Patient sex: M
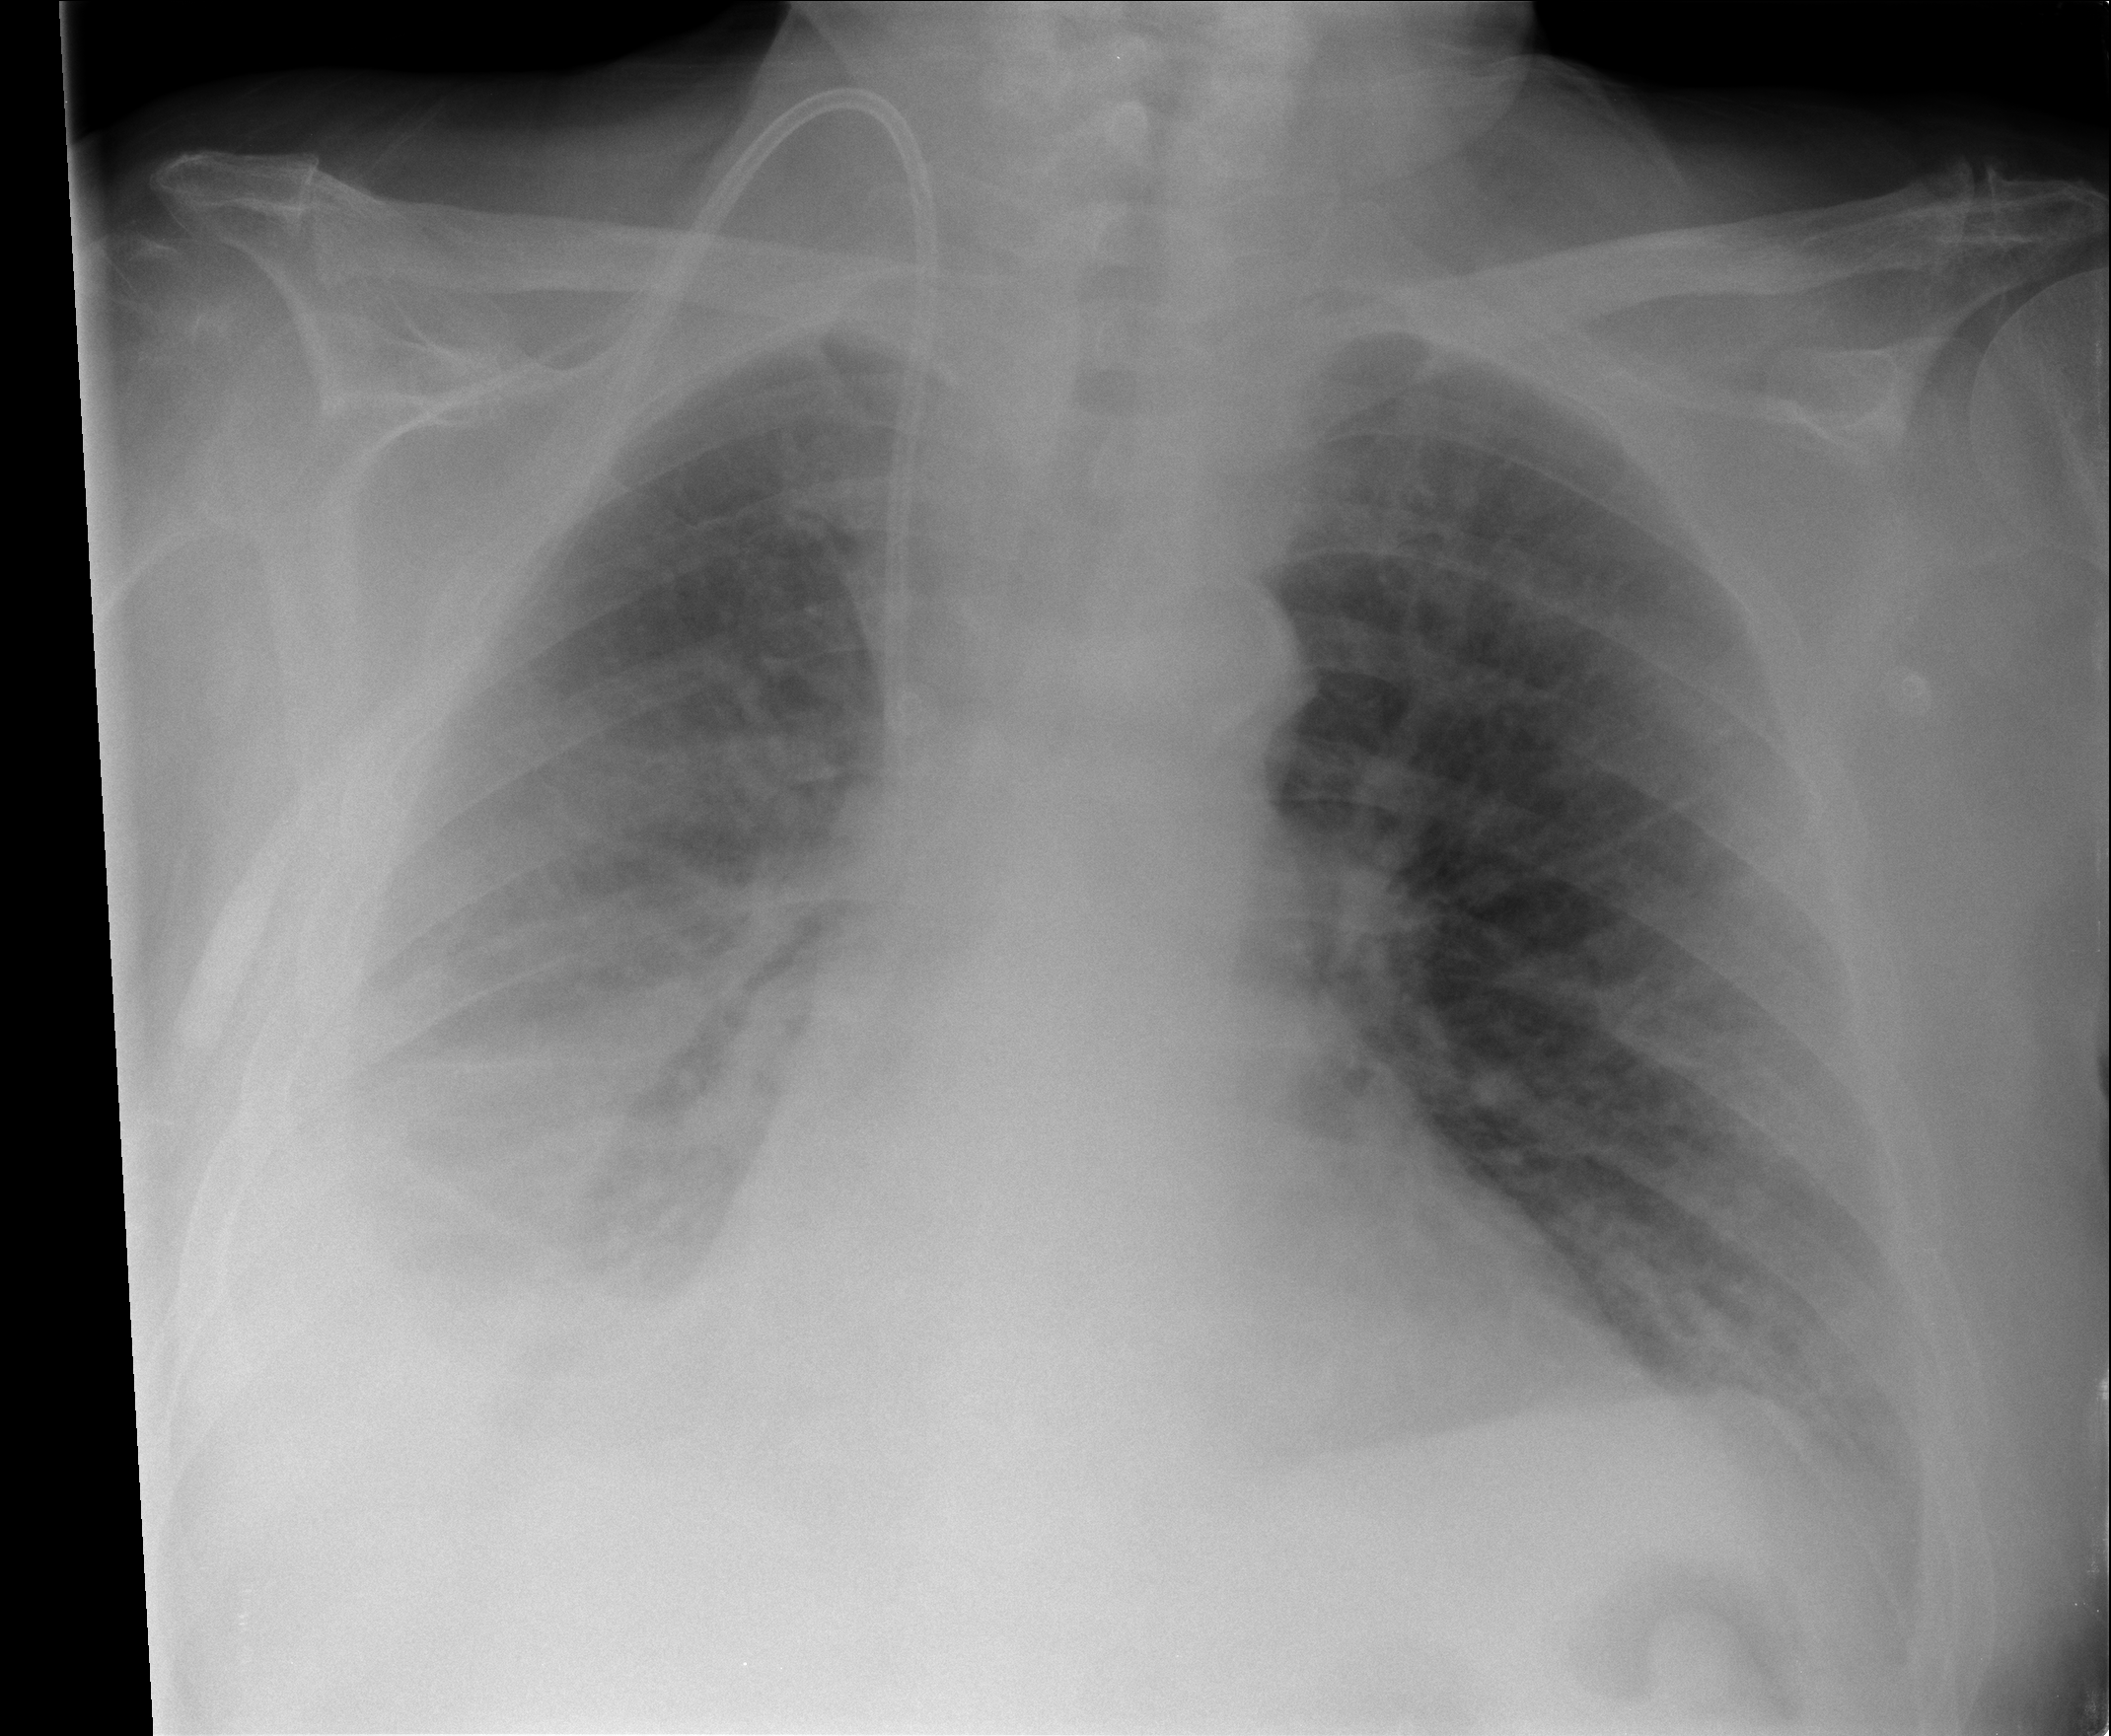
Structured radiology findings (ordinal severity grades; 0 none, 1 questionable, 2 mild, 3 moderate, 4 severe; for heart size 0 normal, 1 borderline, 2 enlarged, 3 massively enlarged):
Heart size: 2
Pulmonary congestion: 3
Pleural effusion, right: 3
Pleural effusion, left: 0
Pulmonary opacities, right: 0
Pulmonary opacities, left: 0
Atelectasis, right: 3
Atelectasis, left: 0